Interaction volume radius: 5 \u00c5
Interaction volume height: 30 \u00c5
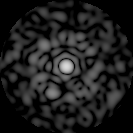
Disorder parameter: 0.8178